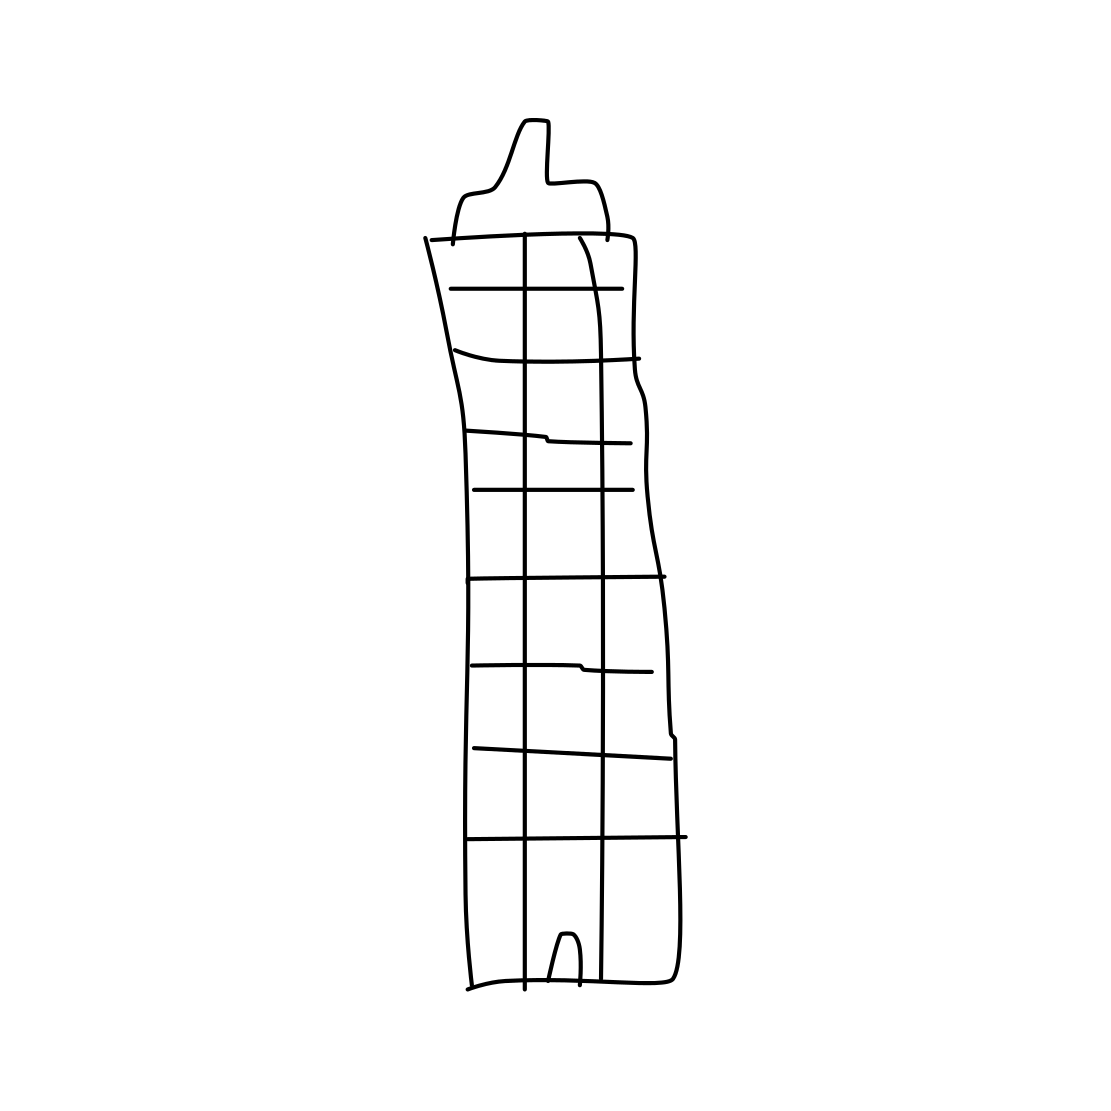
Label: skyscraper